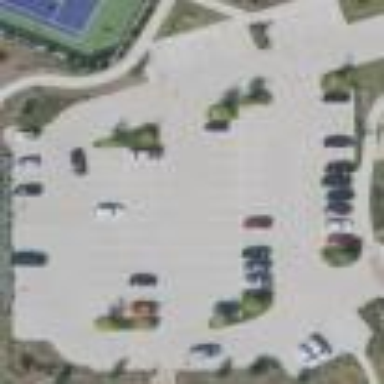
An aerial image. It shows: Parking area.